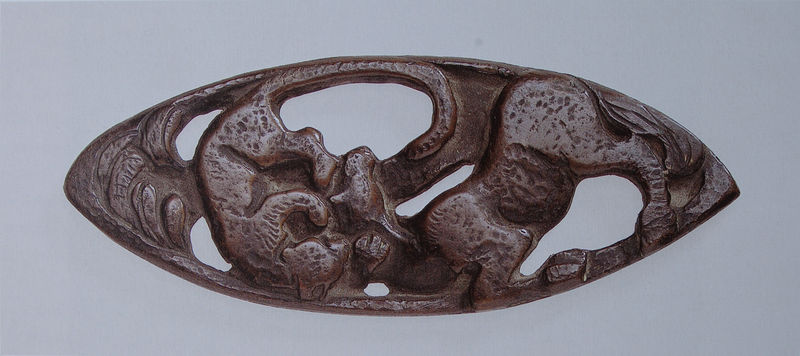
Titel: Panther, ein Pferd schlagend
Künstler: Franz Marc
Standort: München
Institution: Staatliche Graphische Sammlung
Schlagwörter: blau, blätter, dunkel, kampf, körper, laub, vogel, bäume, bewegung, braun, frankreich, frau, geschwungen, grau, holz, köpfe, schmuck, gürtel, hund, hunde, tier, tiere, expressionismus, muster, ornament, alt, federn, schale, silber, tod, auge, figur, drei, mutter, vater, blatt, pflanze, pflanzen, brosche, esel, oval, pferd, pferde, affe, keramik, maus, skulptur, beine, fell, hufe, schwanz, schweif, schwung, relief, zwei, schwer, afrika, klein, kuh, naiv, silhouette, figuren, gewalt, dekoration, jugendstil, spitz, spielen, glanz, einheit, floral, verzierung, metall, stuck, pfoten, bronze, plastik, poliert, foto, fotografie, knochen, haarspange, spange, spiel, katze, schnalle, eisen, messing, antike, medaillon, expressionistisch, geld, form, plastisch, deko, loch, kupfer, krallen, kunst, jagd, kämpfen, löcher, rom, kätzchen, schnitzerei, organisch, ornamental, rolle, flecken, kunstgewerbe, krümmung, werkzeug, löwen, amulett, beute, antik, fressen, rollen, mythos, knieend, fall, struktur, fauna, urwald, stute, durchblicke, löwe, töten, konkav, konvex, beschlag, mandel, schatulle, katzen, eule, drehung, guss, ochse, bär, gegenstand, kunsthandwerk, miniatur, objekt, kreisen, dekorativ, durchbrochen, zierrat, artdeco, primitiv, hengst, volkskunst, geschnitzt, leopard, raubkatze, gegossen, metallarbeit, klauen, ringen, untier, verkehrt, öffnungen, kopfunter, zwischenraum, blei, teil, okulus, durchsicht, tiger, linse, franz marc, marc, franz, äffchen, ausgrabung, muttertier, tierfamilie, raubtier, wildkatze, panter, panther, jadg, eye, mandorla, keltisch, kermaik, bestie, fibel, zeug, puma, franz mar, huftier, gazelle, animal, animalier, arts décoratifs, betonung der linie, biber, bronzeschnalle, brosche mit tieren, brutalität, ding, drei katzen, drei löwen, drei tiere, durchlöcherung, eingeborenen, elipse, ellipse, elypse, elyptisch, epos, ethnisch, fabel tier, ganz, gebrauchsstück, gemme, gepard, geramgeö, glatte oberfläche, gussverfahren, gürtelschliesse, habtik, haptik, igur, jaguar, jugengstil, k.a., kelten, klauentier, konkac, kopfstand, käpfen, liebesspiel, löcjer, löwenbaby, löwenkampf, mandelform, mandelförmig, mandorlaförmig, metall spiel, mittelschwer, nahost, negativ raum, negativform, oberflächenstruktur, oval dschungel, relikt, remulus, romus, rumtollen, schmuckstück, skythen, skytisch, sküten medalion, tierkampf, tierkunst, tribal, urartu, vergrößert, zierbeschlag, leoparden, gemänge, growing, köpge, sight, wildkatzen, melt, shifting